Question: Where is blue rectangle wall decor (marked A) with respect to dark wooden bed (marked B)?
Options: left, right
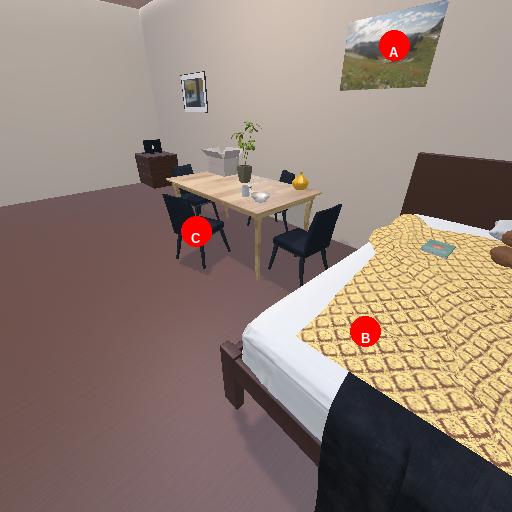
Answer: left